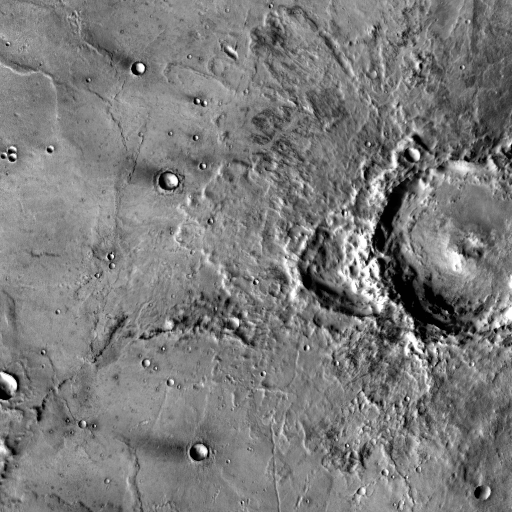
Crater classes present: Background, Other, Layered, Buried, Secondary